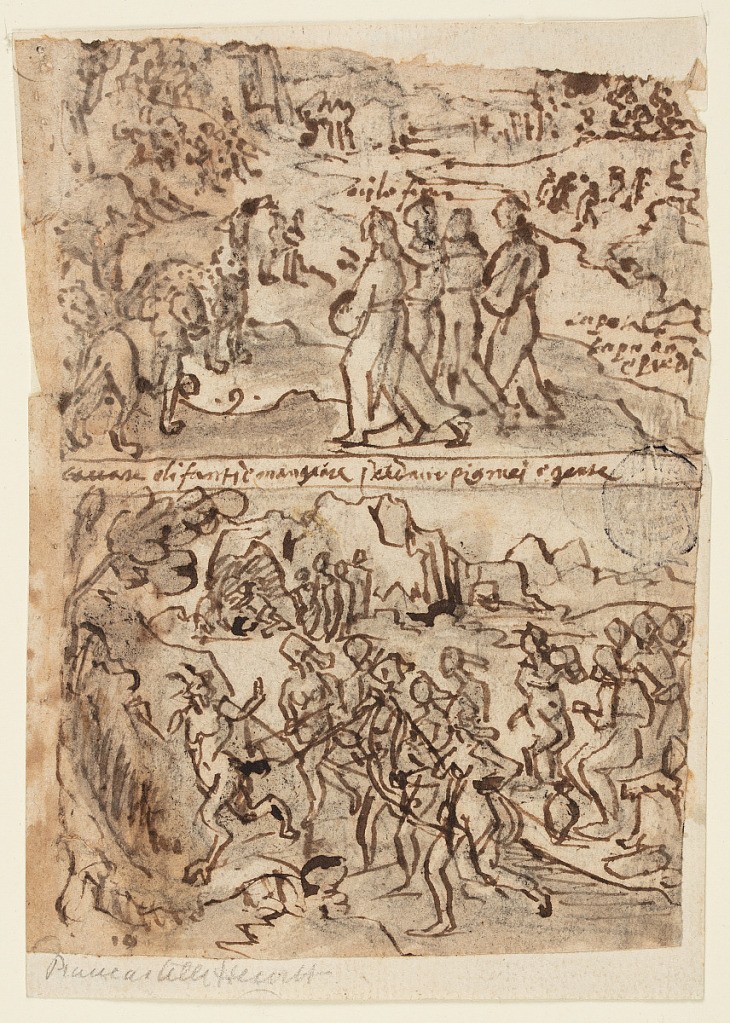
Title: Apollonius meeting the People and Animals of Ethiopia [above]; Apollonius Quelling the Ghost of a Satyr in Ethiopia [below]
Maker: Jan van der Straet, called Stradanus, Flemish, 1523–1605
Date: ca. 1595 – 1605
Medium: Recto: pen and brown and black inks, brush and brown and black washes over black chalk on laid paper Verso: pen and brown ink on laid paper
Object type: Drawing
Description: Recto, above: Four figures walking left in a landscape, with the river Nile in the background, with small figures on the far shore. A group of wild animals, at left, confront the figures.
Recto, below: In a landscape, along a shore, women chase a satyr towards a cave at left.
Verso: Figure of a priest in elaborate dress, shown with arms outstretched.